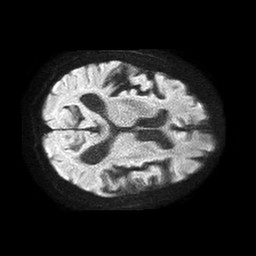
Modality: TRACE
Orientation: axial
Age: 83
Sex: female
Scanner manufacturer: philips
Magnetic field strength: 1.5 T
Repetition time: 4.6 s
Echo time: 0.08517 s